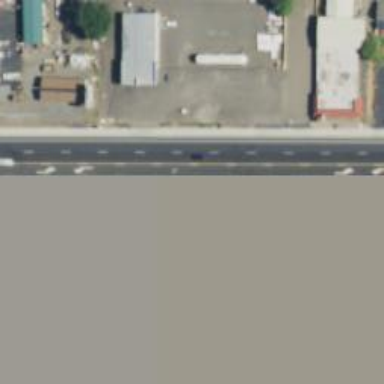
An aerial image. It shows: Asphalt trunk highway.